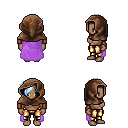
a pixel art fantasy rpg character, female body template, human, dark skin, lavender cape, gold greaves, white cyan pixie cut hairstyle, cloth hood, leather bracers, four views (front, back, left, right), 2x2 character sprite sheet, small pixel art, hard edges, no anti-aliasing